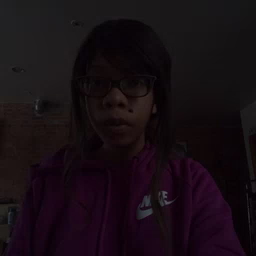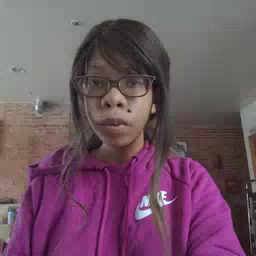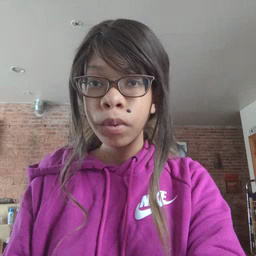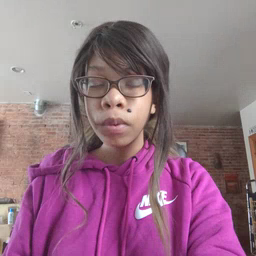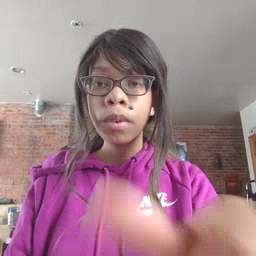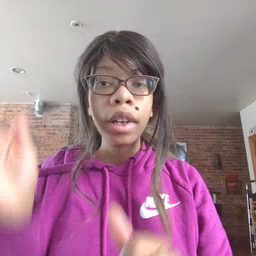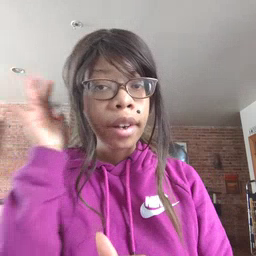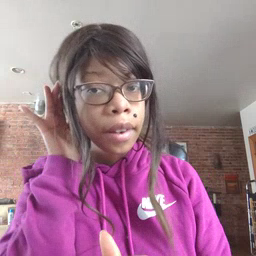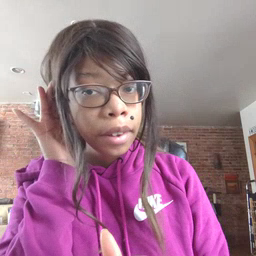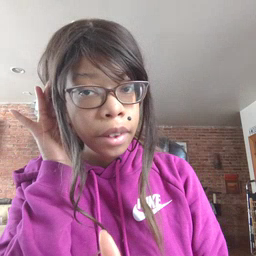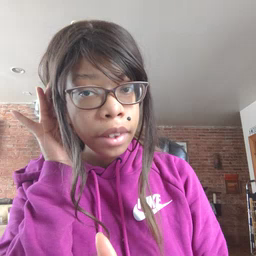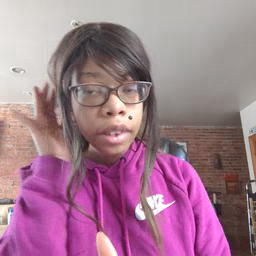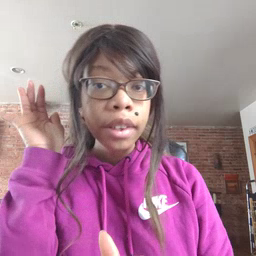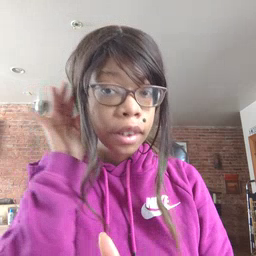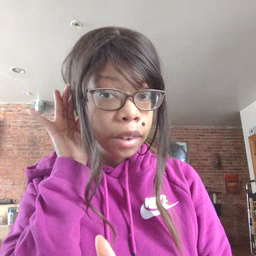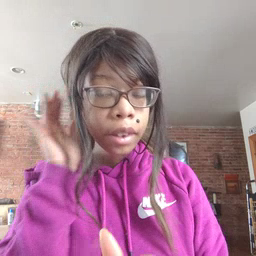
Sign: listen